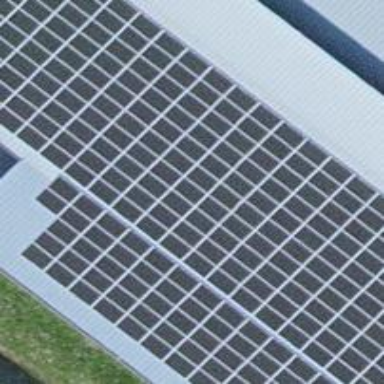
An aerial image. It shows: Solar power generator with photovoltaic panels.